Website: walmart
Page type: payment
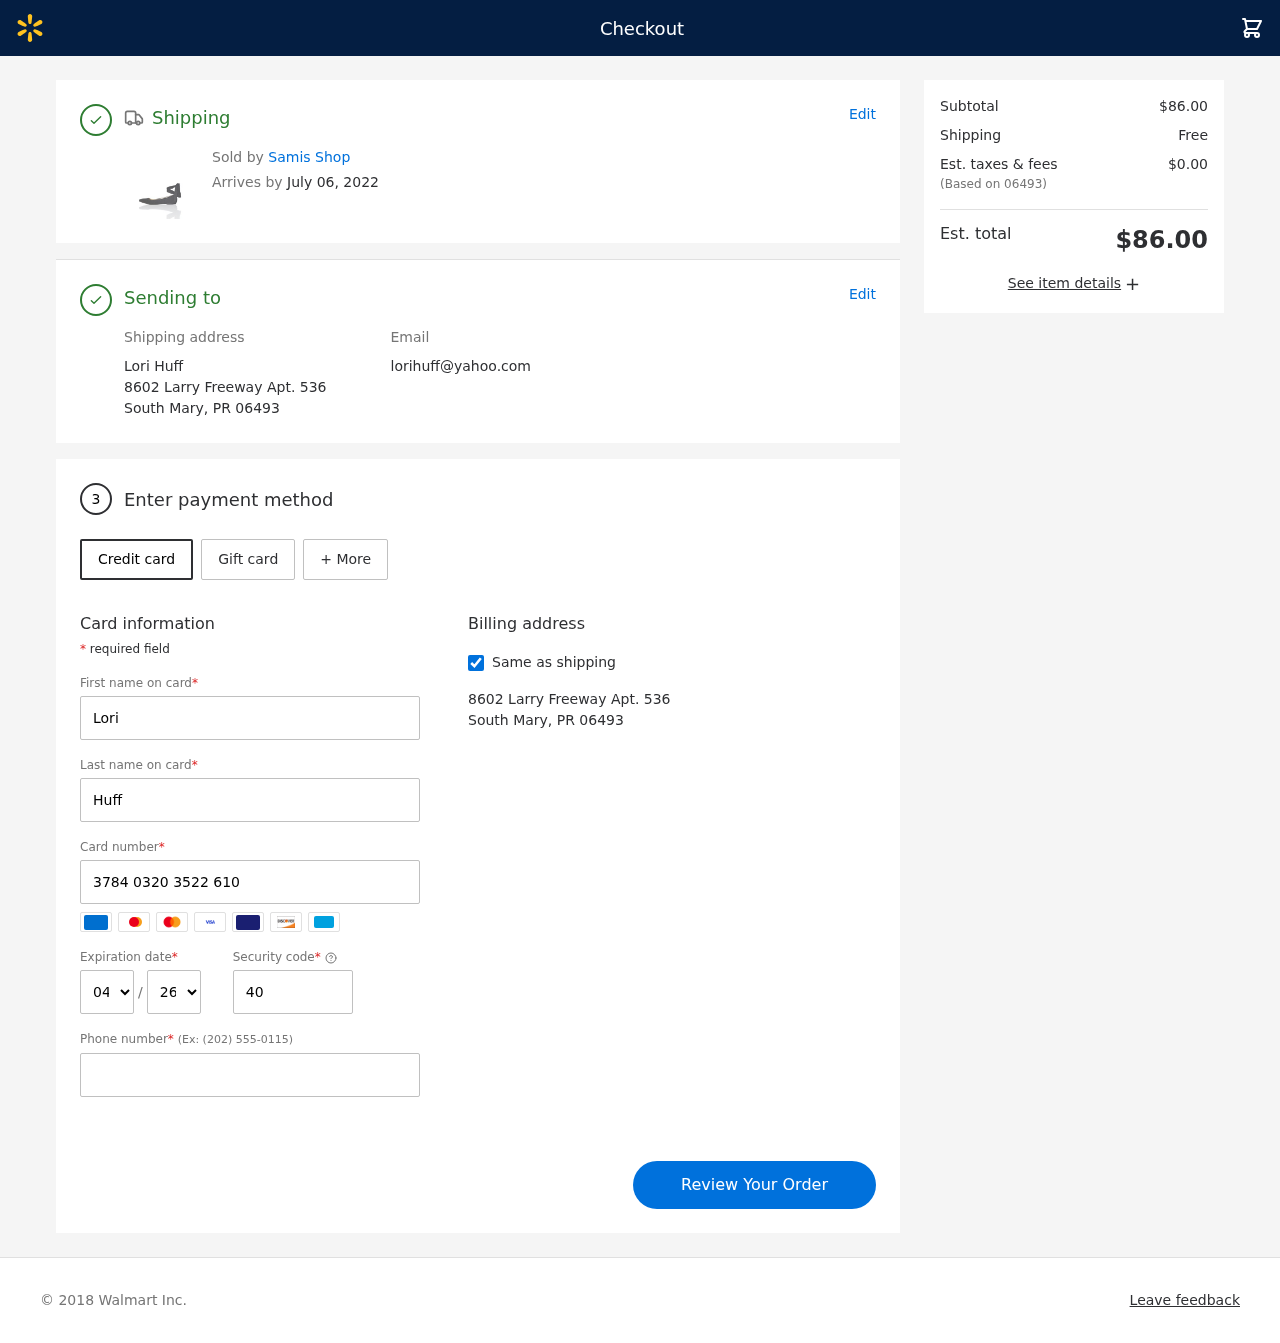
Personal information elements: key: PII_CARD_CVV
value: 4063
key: PII_CARD_EXPIRY_MONTH
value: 04
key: PII_CARD_EXPIRY_YEAR
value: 26
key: PII_CARD_NUMBER
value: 3784 0320 3522 610
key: PII_CITY_STATE_ZIP
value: South Mary, PR 06493
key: PII_EMAIL
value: lorihuff@yahoo.com
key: PII_FIRSTNAME
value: Lori
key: PII_FULLNAME
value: Lori Huff
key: PII_LASTNAME
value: Huff
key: PII_PHONE
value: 9265655621
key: PII_POSTCODE
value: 06493
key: PII_STREET
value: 8602 Larry Freeway Apt. 536
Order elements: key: ORDER_DELIVERY_DATE
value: July 06, 2022
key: ORDER_SUBTOTAL
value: $86.00
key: ORDER_SHIPPING_COST
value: Free
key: ORDER_TAX
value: $0.00
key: ORDER_TOTAL
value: $86.00